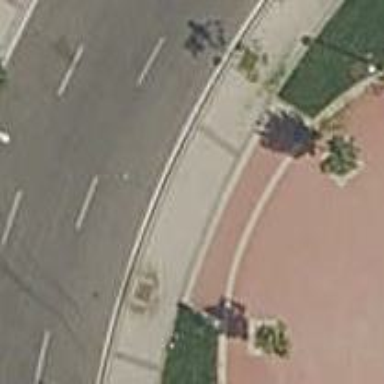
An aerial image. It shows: Footway surfaced with paving stones.